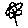
Label: flower